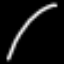
Label: line